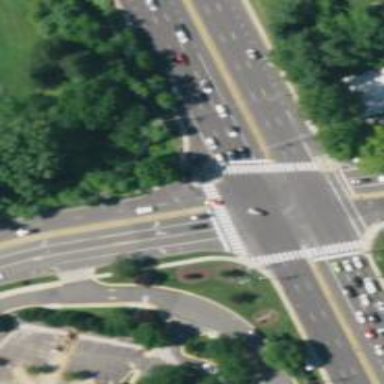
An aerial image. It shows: Zebra crossing on the road.